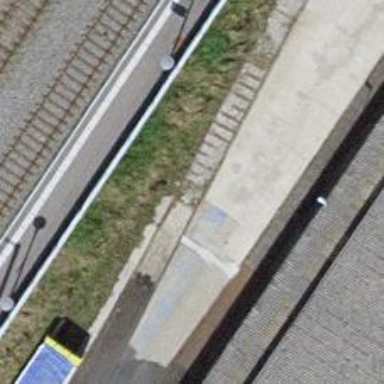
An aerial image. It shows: Railway switch.